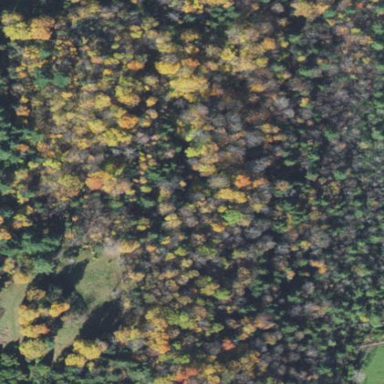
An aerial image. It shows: Serene woodland landscape.